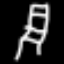
Label: chair